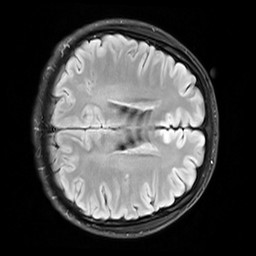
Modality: FLAIR
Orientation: axial
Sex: male
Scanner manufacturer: siemens
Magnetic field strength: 3 T
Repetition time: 10 s
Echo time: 0.09 s